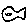
Label: fish